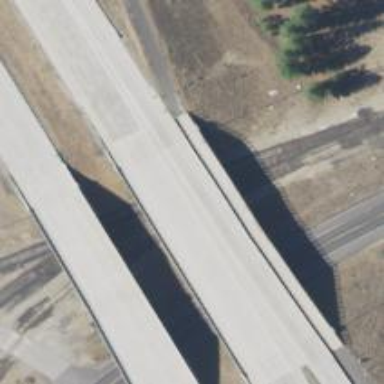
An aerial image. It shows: Bridge over motorway.